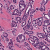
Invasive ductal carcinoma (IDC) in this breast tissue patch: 1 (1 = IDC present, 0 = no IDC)